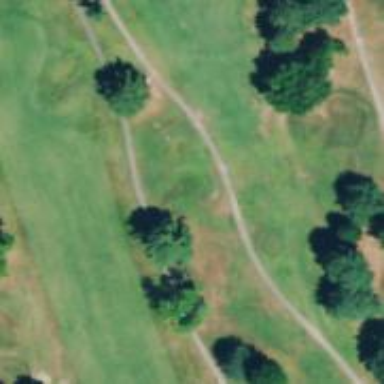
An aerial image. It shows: Path used for both walking and golf.